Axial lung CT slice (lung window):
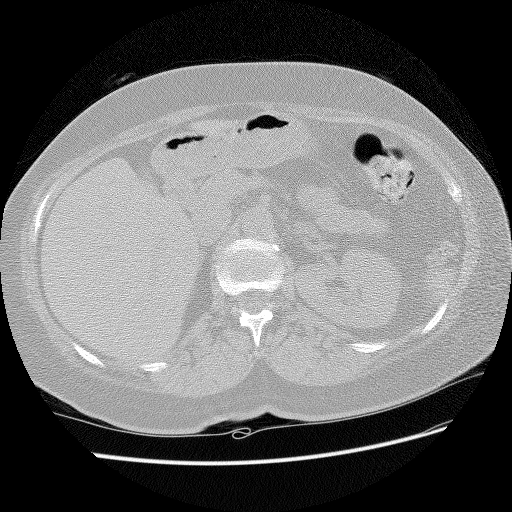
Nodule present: no